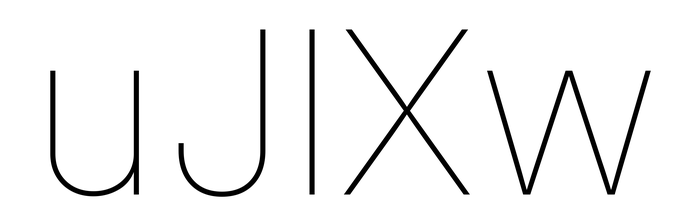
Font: Inter_Thin